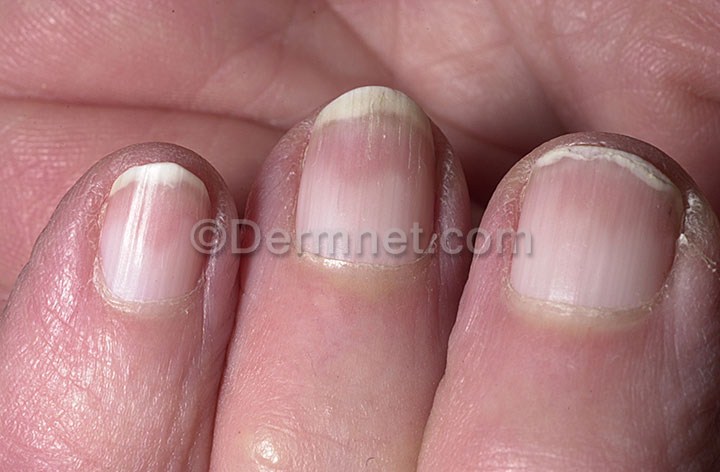
Disease: Nail Fungus and other Nail Disease